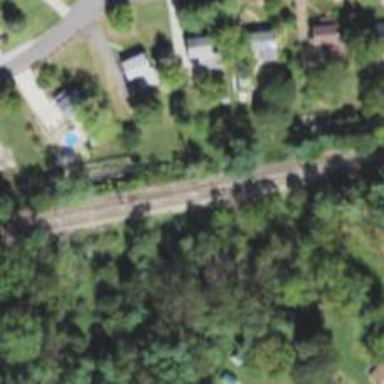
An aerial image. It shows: Light rail railway with electrified contact line.